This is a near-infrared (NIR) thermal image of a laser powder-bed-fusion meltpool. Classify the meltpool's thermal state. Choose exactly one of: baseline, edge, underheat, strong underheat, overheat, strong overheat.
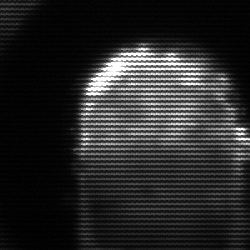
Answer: baseline